Interaction volume radius: 10 \u00c5
Interaction volume height: 40 \u00c5
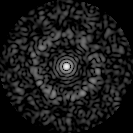
Disorder parameter: 0.8216